Pattern: Season
Description: Randomly change the season of an image to spring, summer, autumn, or winter.
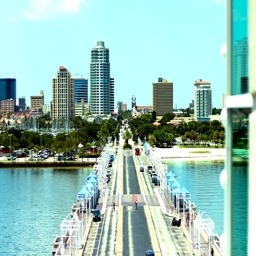
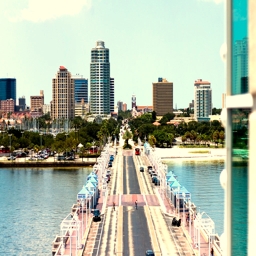
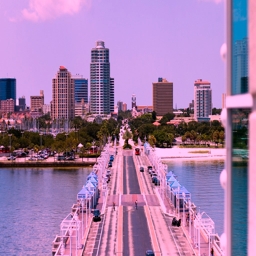
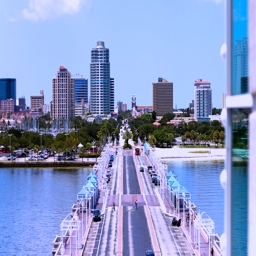